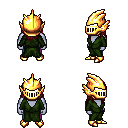
a pixel art fantasy rpg character, male body template, dark elf, purple skin, green robe, magenta pants, brunette long hairstyle, gold helm, gold boots, four views (front, back, left, right), 2x2 character sprite sheet, small pixel art, hard edges, no anti-aliasing